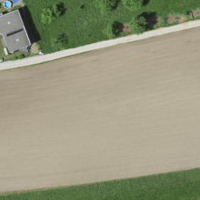
EUNIS habitat code: 52
Species observed at this site:
Milvus milvus
Buteo buteo
Milvus migrans